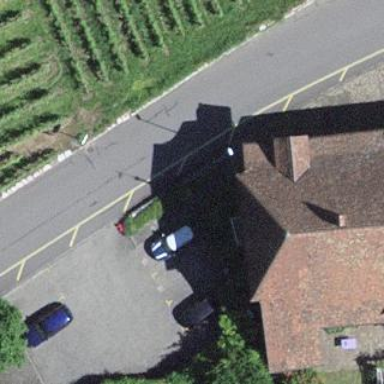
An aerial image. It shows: Parking area with paving stones surface.